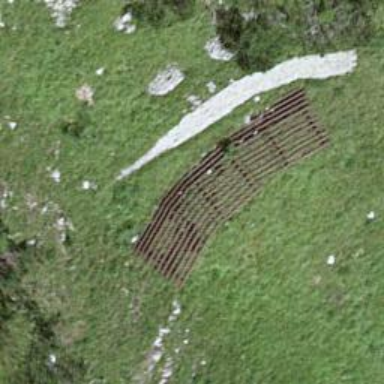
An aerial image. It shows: Structure for avalanche protection.